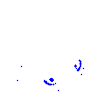
Particle: pion